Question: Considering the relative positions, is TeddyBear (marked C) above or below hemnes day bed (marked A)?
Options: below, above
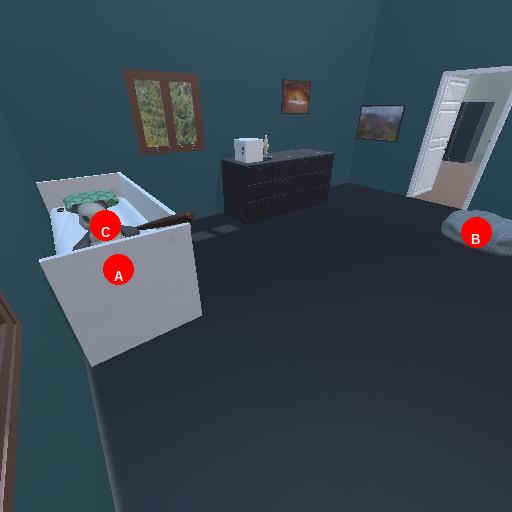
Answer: below